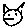
Label: cat